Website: lowes
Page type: billing-address
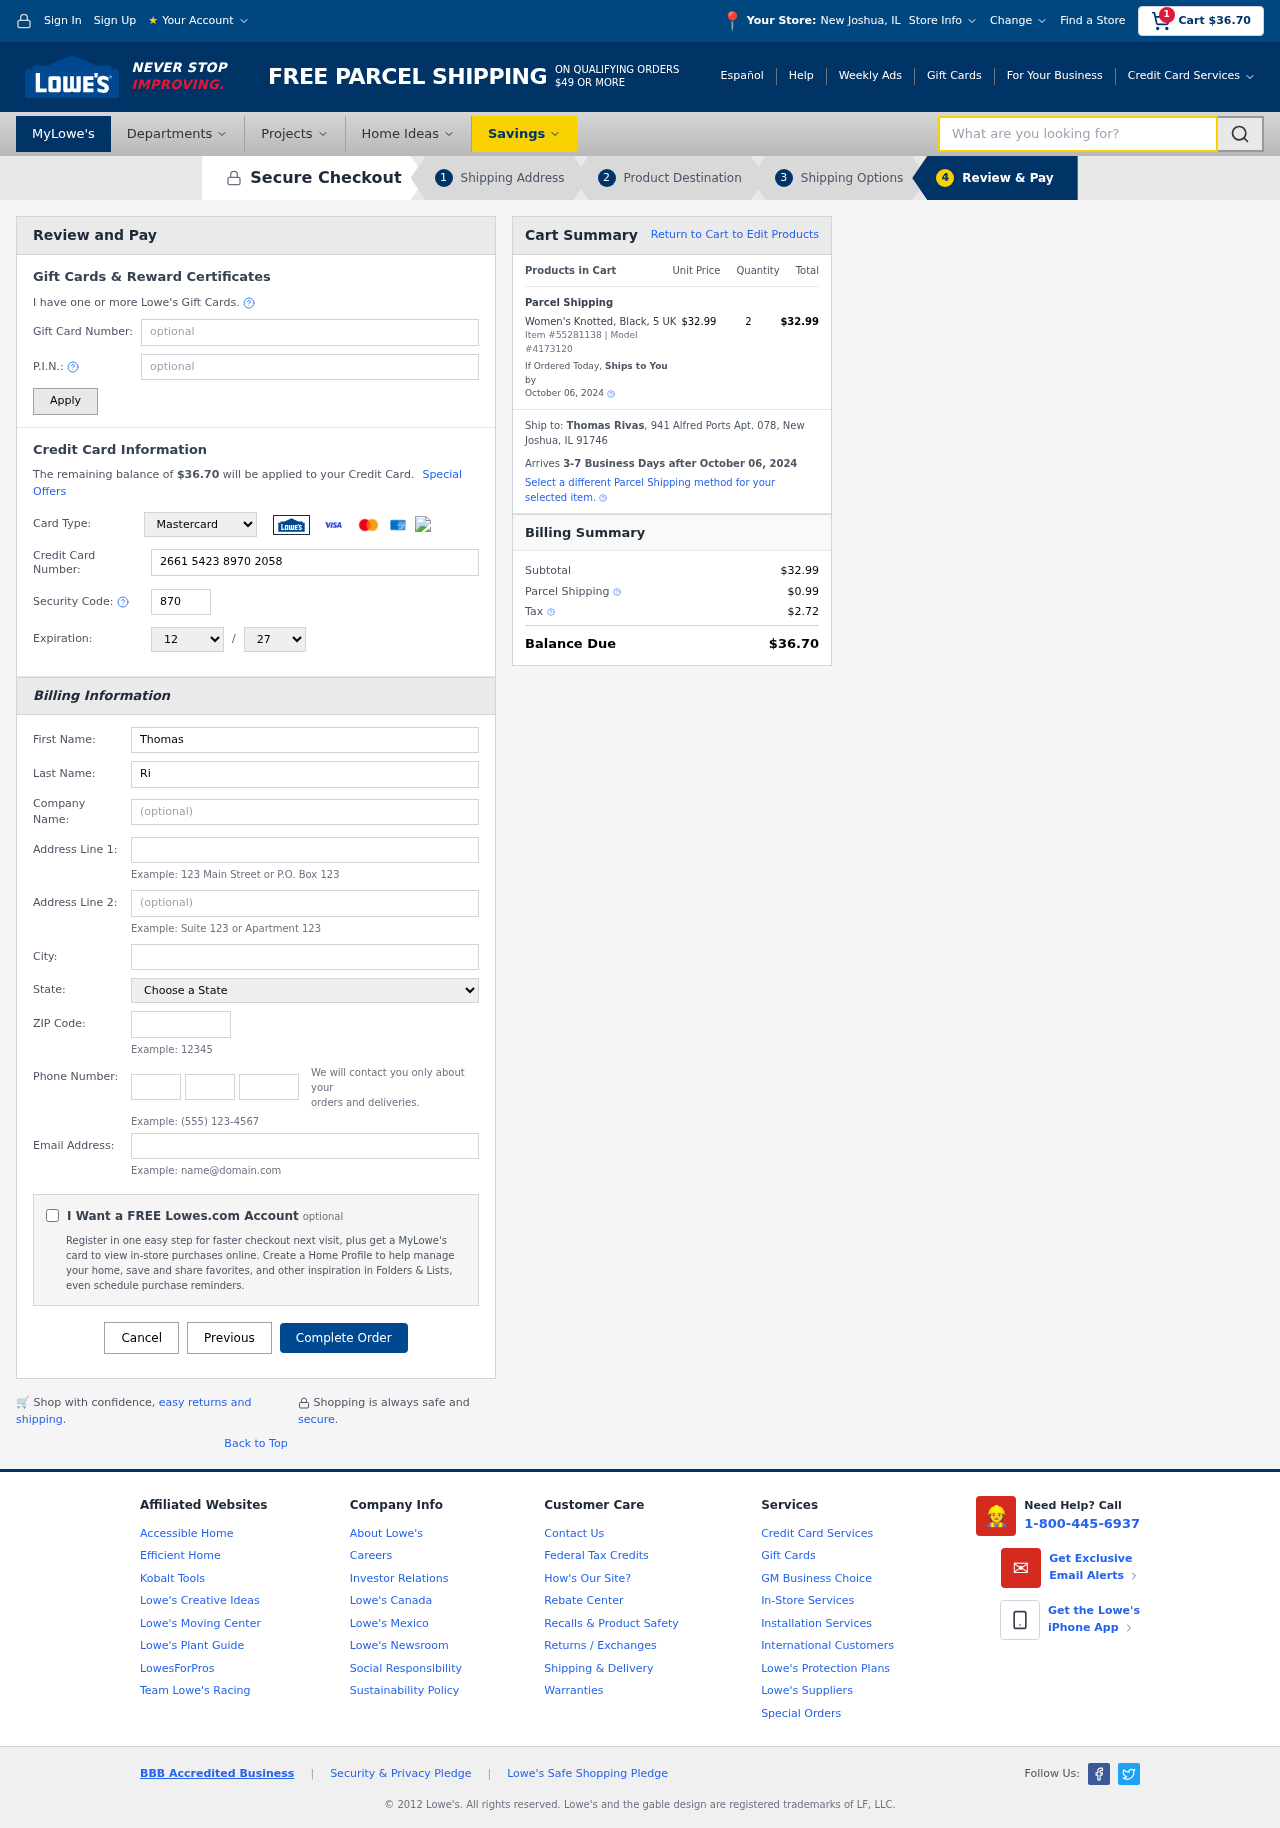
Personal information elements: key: PII_CARD_CVV
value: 870
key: PII_CARD_EXPIRY_MONTH
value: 12
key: PII_CARD_EXPIRY_YEAR
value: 27
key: PII_CARD_NUMBER
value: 2661 5423 8970 2058
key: PII_CARD_TYPE
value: Mastercard
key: PII_CITY
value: New Joshua
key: PII_CITY_STATE
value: New Joshua, IL
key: PII_COMPANY
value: Lin and Sons
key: PII_EMAIL
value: trivas@yahoo.com
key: PII_FIRSTNAME
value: Thomas
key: PII_FULLNAME
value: Thomas Rivas
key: PII_LASTNAME
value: Rivas
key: PII_PHONE_AREA
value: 762
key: PII_PHONE_PREFIX
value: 610
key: PII_PHONE_SUFFIX
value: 8288
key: PII_POSTCODE
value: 91746
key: PII_STATE
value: Illinois
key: PII_STREET
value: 941 Alfred Ports Apt. 078
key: PII_STREET2
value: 67743 John Plain Apt. 610
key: PII_CITY_STATE_ZIP
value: New Joshua, IL 91746
Product elements: key: PRODUCT1_NAME
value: Women's Knotted, Black, 5 UK
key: PRODUCT1_PRICE
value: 32.99
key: PRODUCT1_QUANTITY
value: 2
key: PRODUCT_ITEM_NUMBER
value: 55281138
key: PRODUCT_MODEL_NUMBER
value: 4173120
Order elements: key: ORDER_SUBTOTAL
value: $36.70
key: ORDER_TOTAL
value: $36.70
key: ORDER_SHIPPING_DATE
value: October 06, 2024
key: ORDER_SUBTOTAL
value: $32.99
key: ORDER_DELIVERY_DATE
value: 3-7 Business Days after October 06, 2024
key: ORDER_SHIPPING_DATE2
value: October 06, 2024
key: ORDER_SUBTOTAL2
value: $32.99
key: ORDER_SHIPPING_COST
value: $0.99
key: ORDER_TAX
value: $2.72
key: ORDER_TOTAL2
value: $36.70
Search elements: key: HEADER_SEARCH
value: What are you looking for?